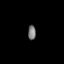
Tissue: prostate
Cell type: Fibroblasts
Senescence score: 0.7054
Nuclear area (px): 114
Mean DAPI intensity: 119.018